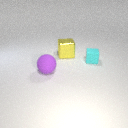
large yellow metal cube to the right of large purple rubber sphere